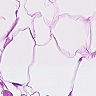
Metastatic tissue present: no